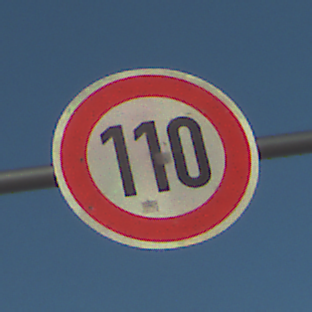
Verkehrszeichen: Geschwindigkeit110
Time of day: MorningAfternoon
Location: Outdoor (Suburban)
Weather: PartlyCloudy
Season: NotSpecified
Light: Natural